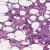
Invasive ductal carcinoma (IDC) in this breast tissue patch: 0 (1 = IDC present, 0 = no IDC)